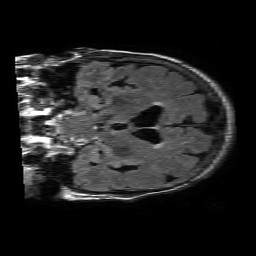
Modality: FLAIR
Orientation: coronal
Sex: female
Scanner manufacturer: philips
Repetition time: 11 s
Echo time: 0.125 s